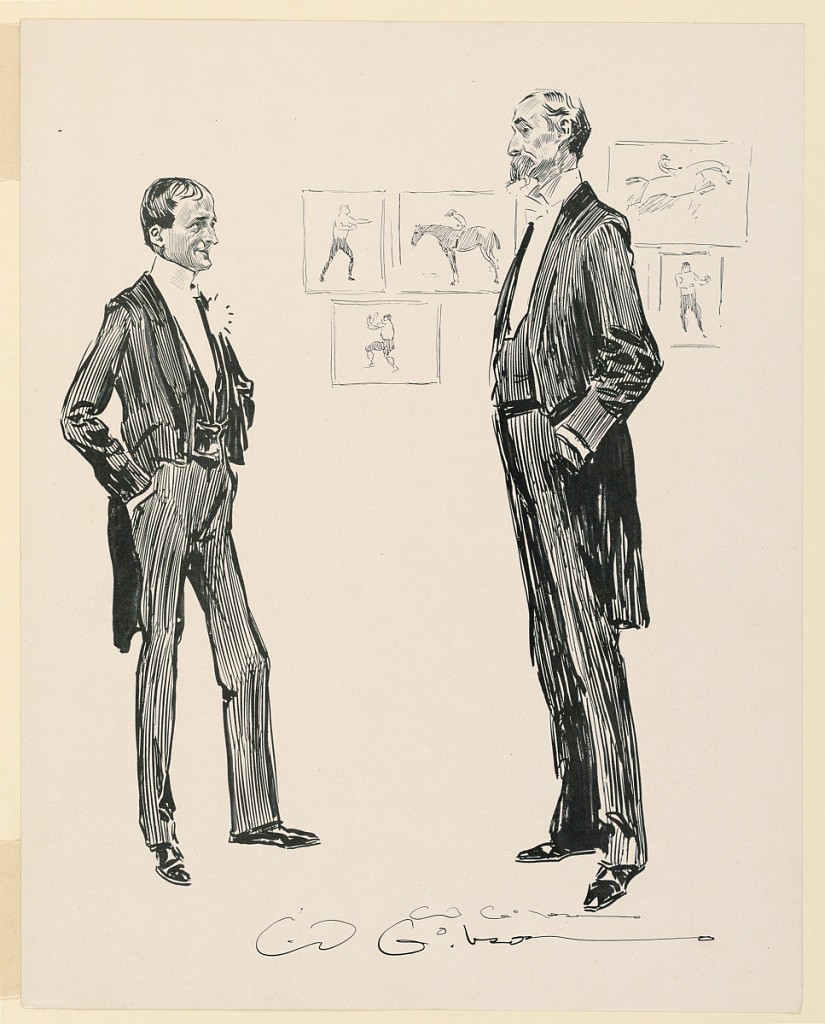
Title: I Play Poker with the Old Man
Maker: Charles Dana Gibson, American, 1867–1944
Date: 1897
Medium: Ink on paper
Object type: Print
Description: Trial proof for illustration. Two men, one bearded, in evening dress face each other. In the background, sporting sketches.